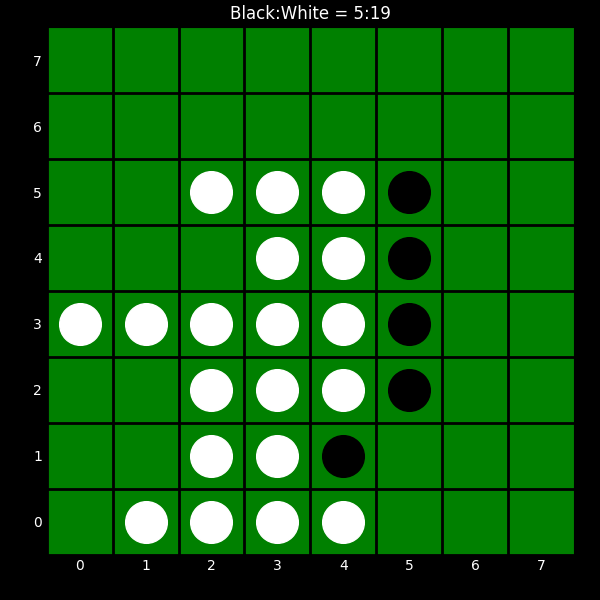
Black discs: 5
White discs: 19